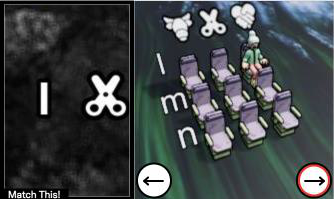
Task: seats
Answer: no